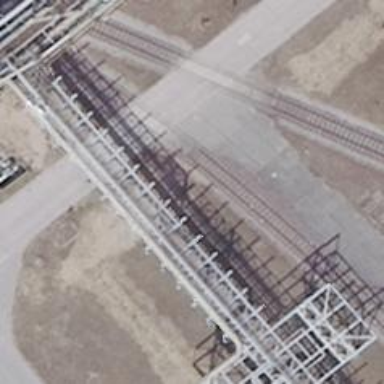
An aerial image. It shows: Railway yard used for servicing trains.